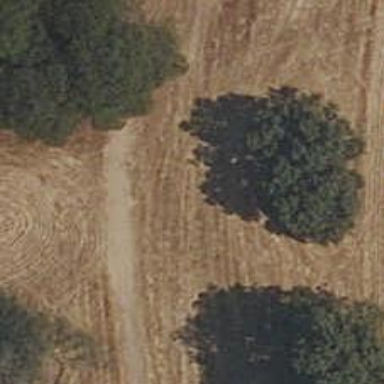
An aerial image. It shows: Dirt path with excellent trail visibility.